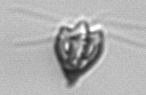
Label: Pyramimonas_longicauda